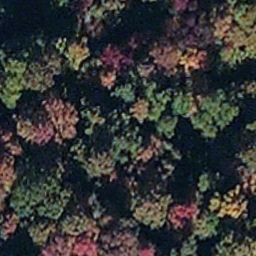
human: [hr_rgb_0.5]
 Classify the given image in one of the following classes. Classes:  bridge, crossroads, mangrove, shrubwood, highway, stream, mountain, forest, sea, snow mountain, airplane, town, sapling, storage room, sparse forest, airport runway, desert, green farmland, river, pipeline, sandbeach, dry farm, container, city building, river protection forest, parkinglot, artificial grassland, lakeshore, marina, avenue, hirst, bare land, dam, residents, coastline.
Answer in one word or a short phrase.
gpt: mangrove